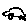
Label: car